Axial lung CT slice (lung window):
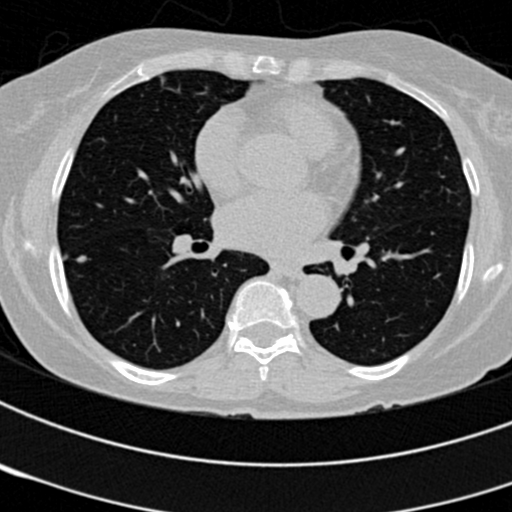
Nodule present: yes
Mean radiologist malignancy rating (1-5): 3